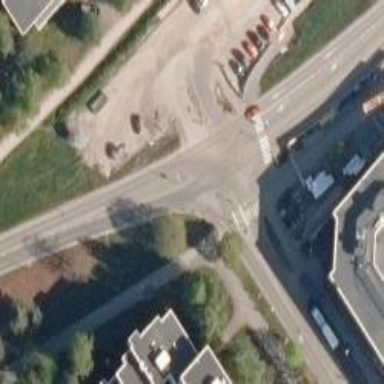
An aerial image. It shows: Marked crossing on asphalt cycleway.